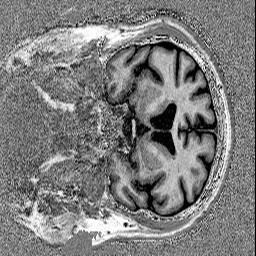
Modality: UNIT1
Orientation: coronal
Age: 67
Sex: male
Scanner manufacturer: siemens
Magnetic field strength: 3 T
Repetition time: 5 s
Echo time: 0.00298 s